Field crop: maize
Growth stage: 1
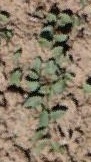
Species: convolvulus